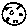
Label: moon